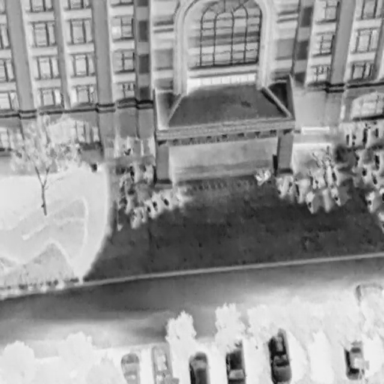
There are 31 objects shown in the infrared image, including six Cars, and 25 Bicycles.